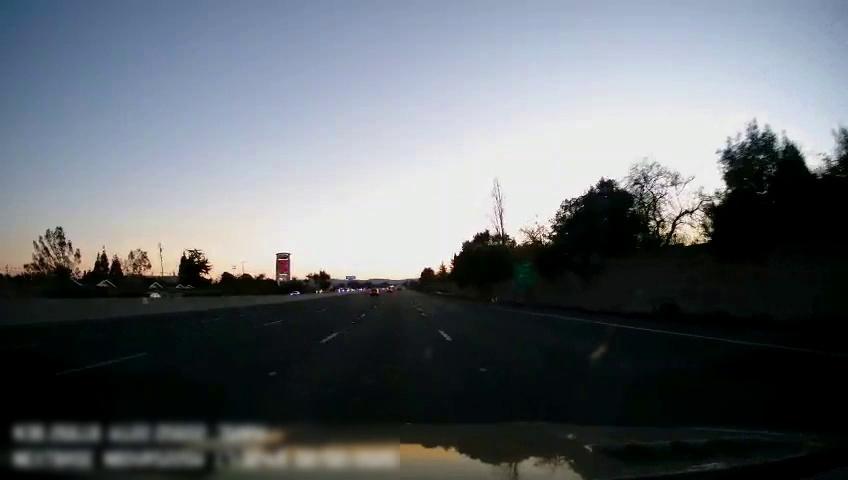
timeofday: Day
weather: Sunny
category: Drivable Space
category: Vehicles | SUV
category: Vehicles | Car
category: Lanes | Current Lane
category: Lanes | Alternate Lane
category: Lanes | Alternate Lane
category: Lanes | Current Lane
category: Lanes | Alternate Lane
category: Traffic | Signs